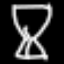
Label: hourglass